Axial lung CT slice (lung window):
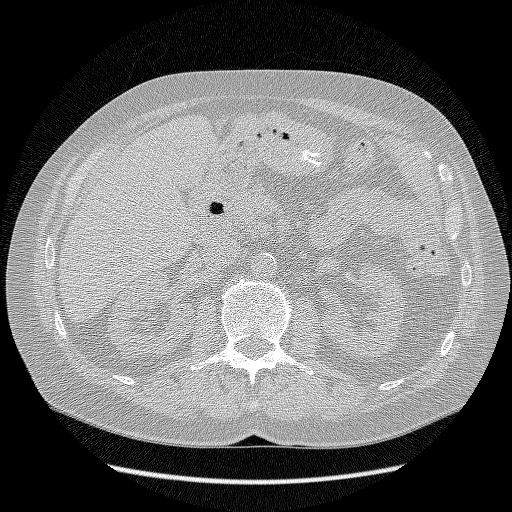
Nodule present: no